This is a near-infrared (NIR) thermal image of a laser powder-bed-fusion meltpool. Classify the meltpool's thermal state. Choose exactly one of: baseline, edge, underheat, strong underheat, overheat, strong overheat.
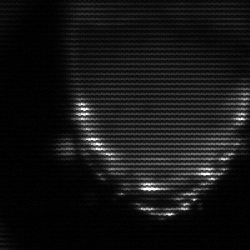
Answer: edge